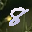
Label: 8